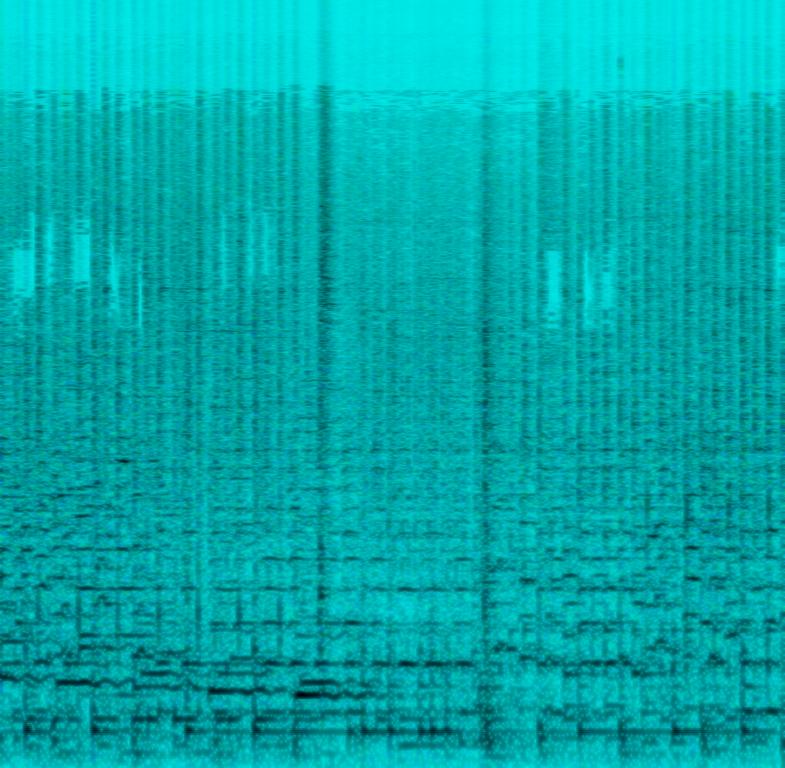
The low quality recording features a traditional song that consists of a repetitive and addictive string melody, wooden percussion and shimmering cymbals. It sounds really energetic and addictive - almost like a pop song would. The recording is a bit noisy and the left channel of the stereo image is occasionally muffled.